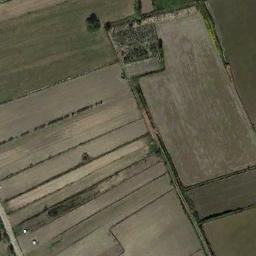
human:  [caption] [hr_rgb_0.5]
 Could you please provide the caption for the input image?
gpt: There are many green plants on the terrace .

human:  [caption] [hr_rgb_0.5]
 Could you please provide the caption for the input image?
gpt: There is a straight path between the terraces .

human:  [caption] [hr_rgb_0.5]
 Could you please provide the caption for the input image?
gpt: There are bare and green terrace .

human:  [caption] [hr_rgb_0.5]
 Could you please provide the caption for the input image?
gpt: Many irregularly shaped brown and green mixed farm fields .

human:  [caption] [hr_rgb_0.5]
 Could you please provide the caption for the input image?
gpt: There are some green terraces arranged neatly .